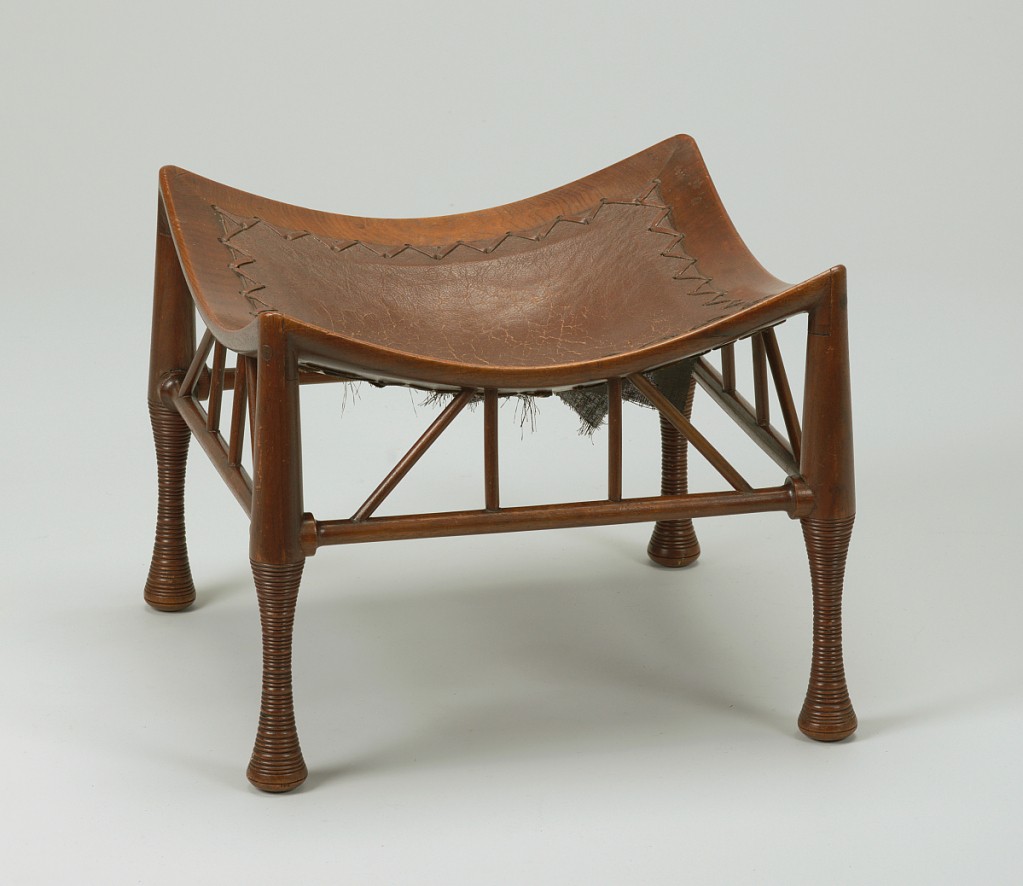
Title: Thebes
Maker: Liberty & Company, London, England, founded 1875
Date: ca. 1884
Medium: Mahogany, leather
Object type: Stool
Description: Square, concave brown leather seat in wood frame with tapering cylindrical legs joined by horizontal stretchers and angled dowls.